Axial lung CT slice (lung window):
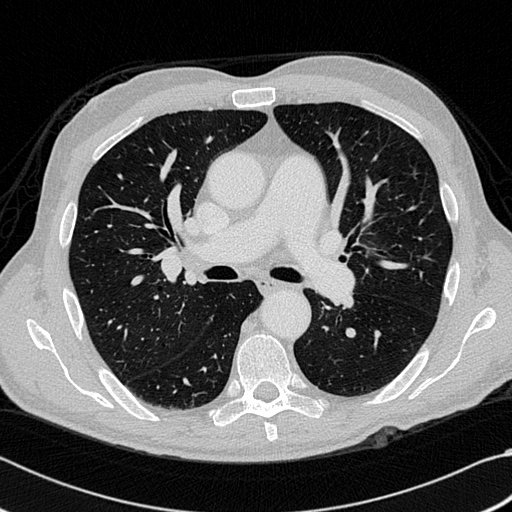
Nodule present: no